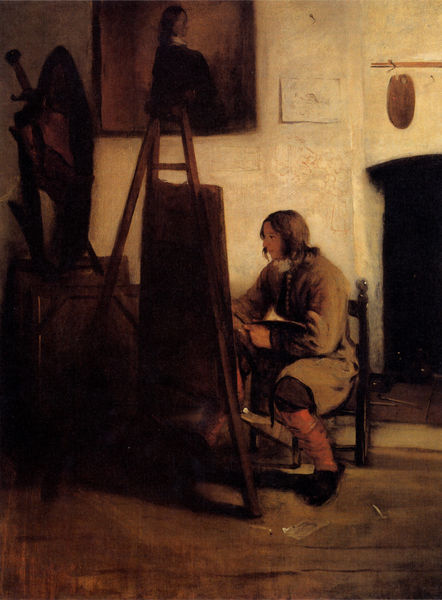
Titel: Junger Maler
Künstler: Barent Fabritius
Standort: Paris
Institution: Musée du Louvre
Schlagwörter: dunkel, gemälde, mann, rubens, schatten, weiß, grün, ocker, sitzen, braun, bunt, frau, frisur, hintergrund, holz, licht, profil, raum, schwarz, stuhl, tür, zimmer, rot, beige, blond, hose, wand, falten, gesicht, kragen, rahmen, bild, niederlande, portrait, porträt, schauen, öl, sonne, boden, haare, interieur, sitzend, innen, gebeugt, arbeit, genre, kamin, bein, ruhig, kommode, schrank, düster, schuhe, dielen, material, olive, halstuch, atelier, maler, malerin, staffelei, selbstporträt, fussboden, strümpfe, eingang, gestänge, ärmlich, hängen, stangen, rückseite, loch, künstler, dreiviertel, schwert, selbstbildnis, kittel, leinwand, stiefel, kunst, künstlerin, malen, palette, pinsel, stift, kasten, jüngling, putz, karg, brauntöne, schatte, tonig, junger, gebückt, bild im bild, geselle, staffel, stulpen, anordnung, feuerstelle, gerümpel, malend, monoton, lehrling, soms, inzerieur, 17. jahrhundert, maler staffelei, maler5, selsbtbildnis, stafell